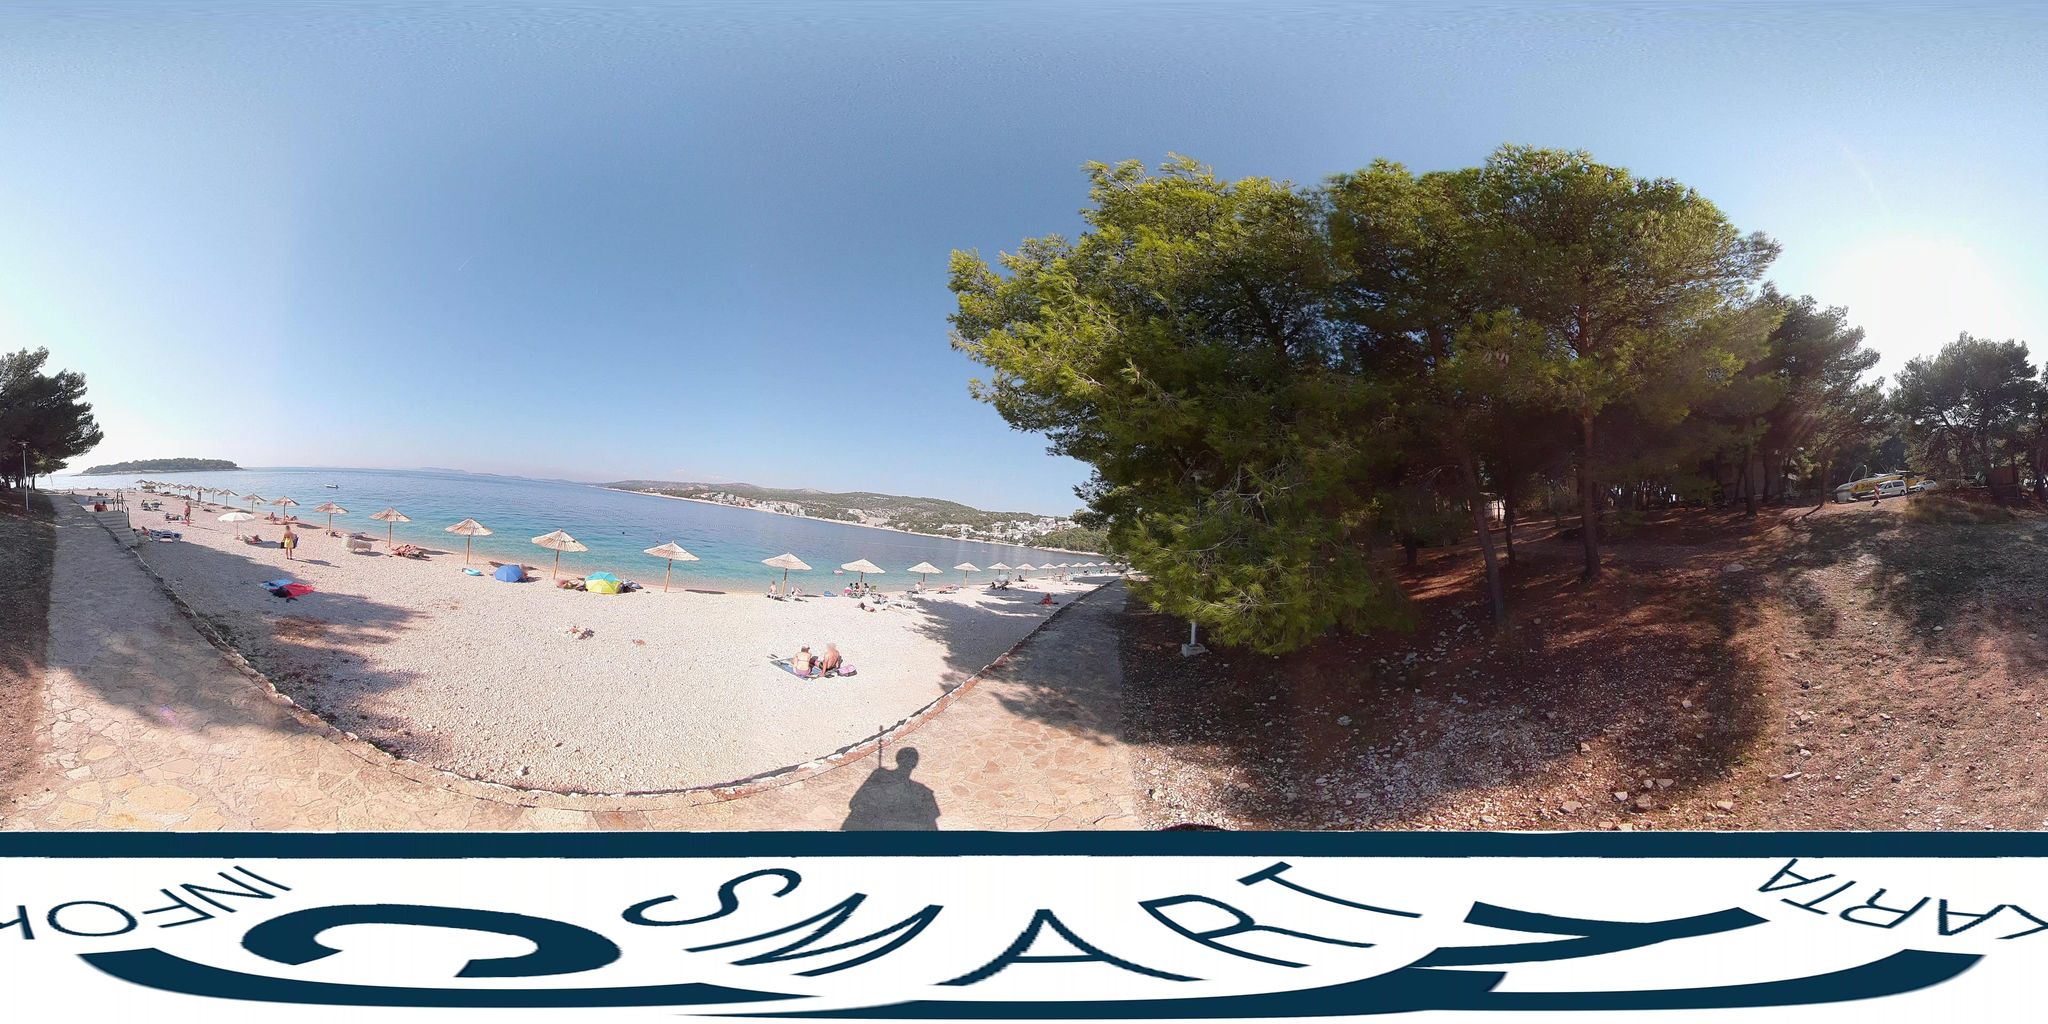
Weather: clear
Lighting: day
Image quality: slightly poor
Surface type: driving surface
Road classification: steps, footway
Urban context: low density rural
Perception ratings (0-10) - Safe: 2, Lively: 1.94, Beautiful: 7.82, Boring: 5.41, Depressing: 2.06, Wealthy: 1.54